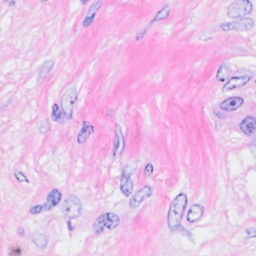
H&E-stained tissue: Breast